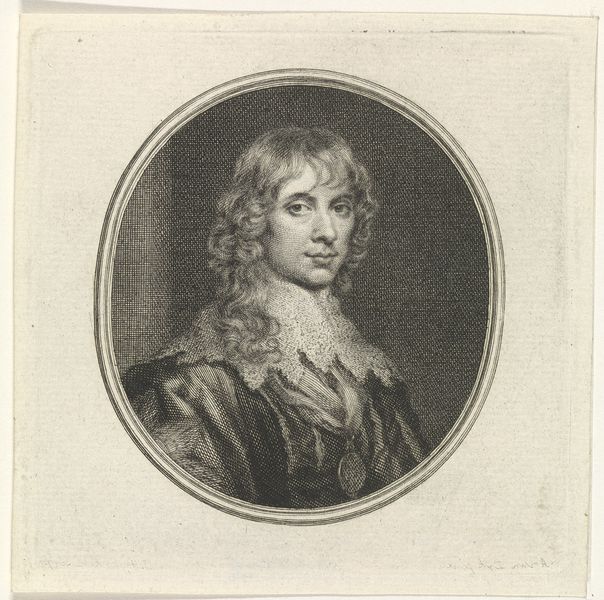
Titel: Portret van James Stuart, hertog van Richmond
Künstler: Jacob Houbraken
Standort: Amsterdam
Institution: Rijksmuseum
Schlagwörter: gemälde, kopf, mann, frankreich, haar, mund, nase, schwarz, weiss, blick, alt, jung, augen, barock, gesicht, kragen, rahmen, bild, portrait, porträt, haare, kostüm, mantel, locken, kreis, oval, rund, lächeln, ecke, grafik, druck, schwarz weiß, radierung, stich, portait, medallie, medaille, kupferstich, miniatur, langes haar, 18. jahrhundert, 17. jahrhundert